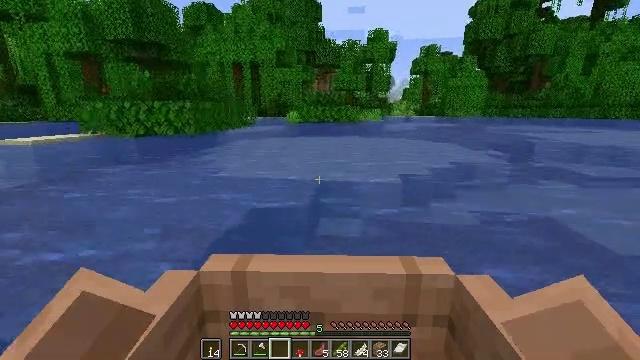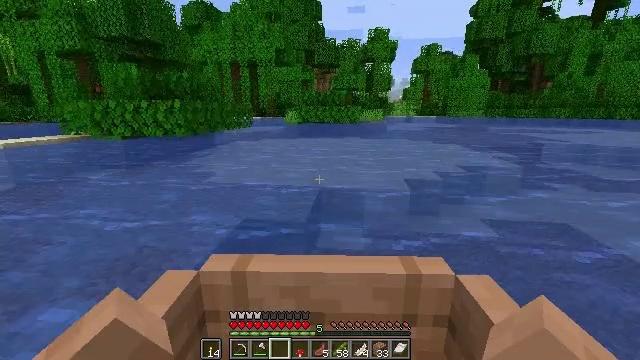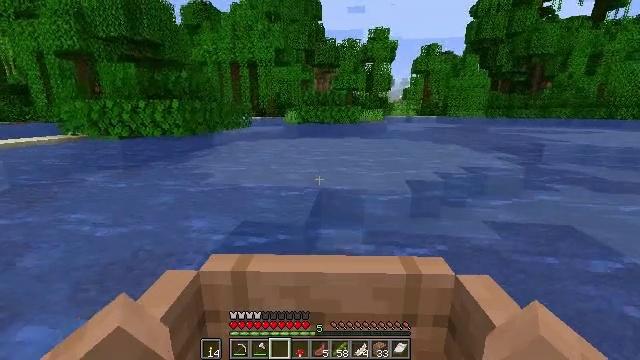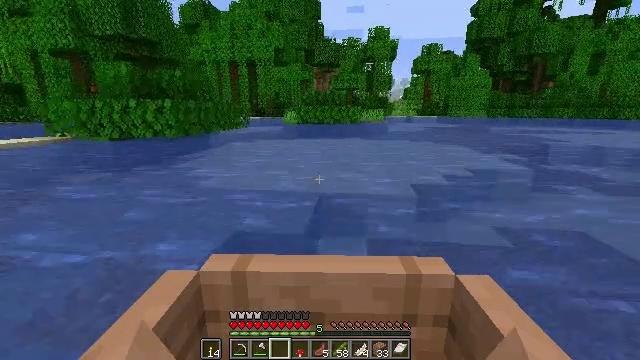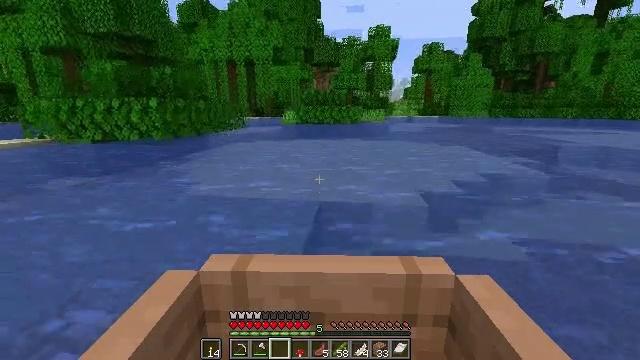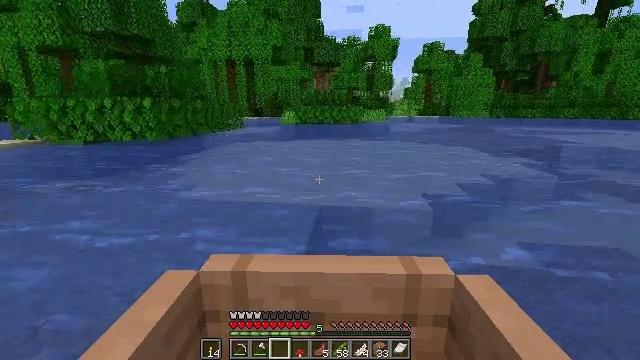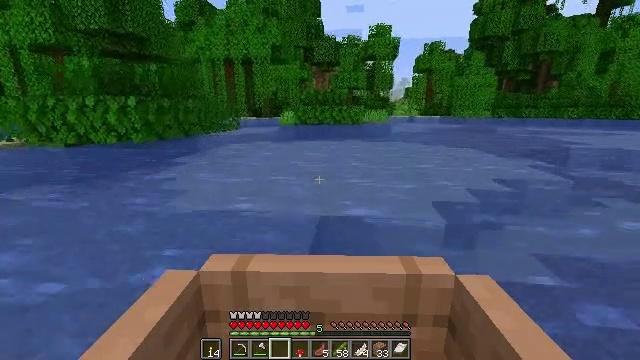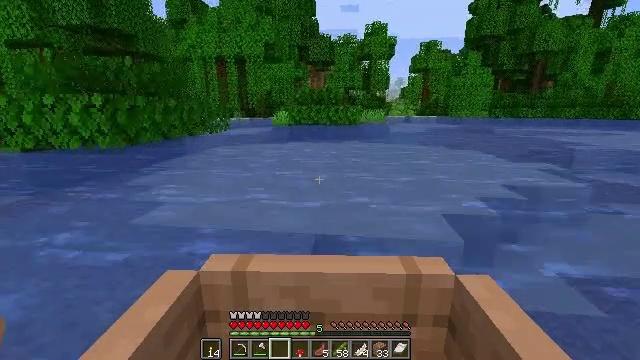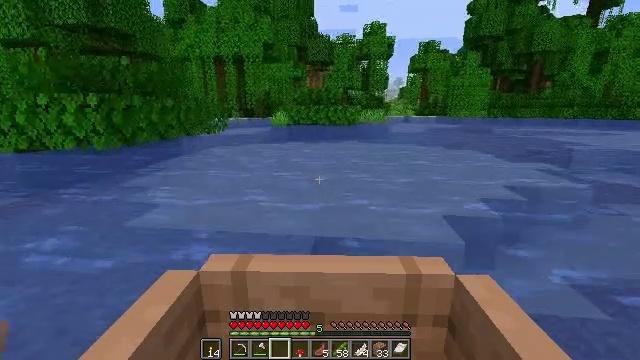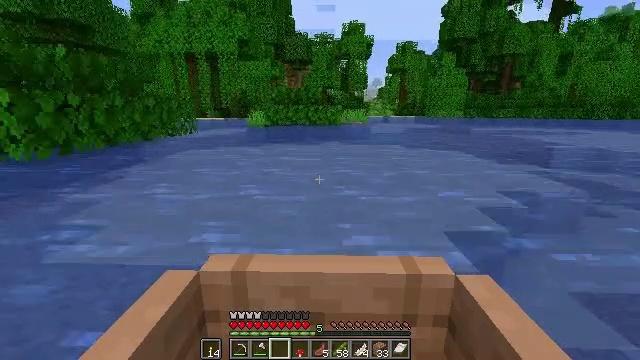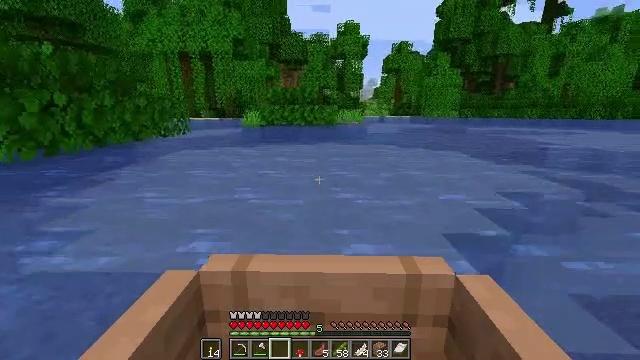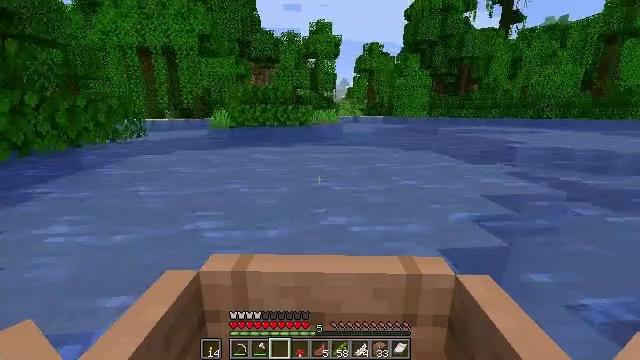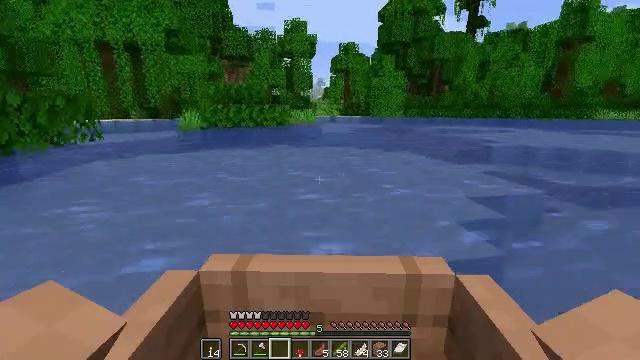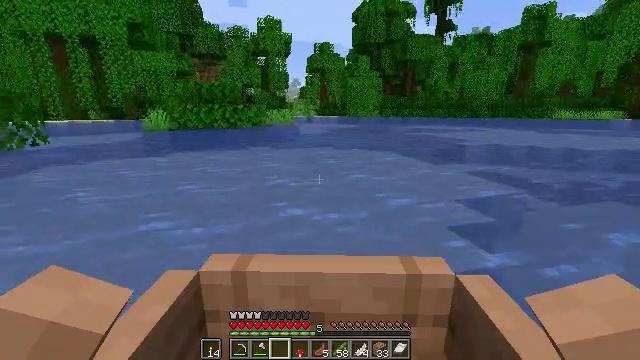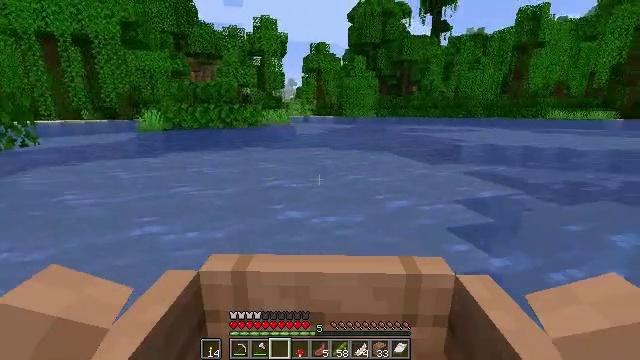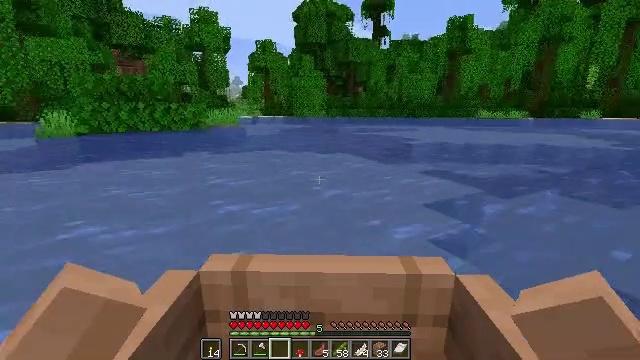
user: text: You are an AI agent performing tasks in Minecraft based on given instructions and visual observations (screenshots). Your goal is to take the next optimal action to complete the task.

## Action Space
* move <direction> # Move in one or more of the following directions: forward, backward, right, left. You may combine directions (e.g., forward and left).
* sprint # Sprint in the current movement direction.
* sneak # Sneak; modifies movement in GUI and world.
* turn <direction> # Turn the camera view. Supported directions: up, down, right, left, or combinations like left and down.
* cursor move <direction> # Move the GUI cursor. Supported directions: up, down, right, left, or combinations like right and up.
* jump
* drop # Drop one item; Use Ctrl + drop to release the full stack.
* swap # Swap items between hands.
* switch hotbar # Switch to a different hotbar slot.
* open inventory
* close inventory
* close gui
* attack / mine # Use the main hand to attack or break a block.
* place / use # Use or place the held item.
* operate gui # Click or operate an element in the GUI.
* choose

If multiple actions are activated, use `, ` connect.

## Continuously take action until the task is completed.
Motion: motion action
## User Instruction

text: Break the sugar cane.
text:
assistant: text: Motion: move forward
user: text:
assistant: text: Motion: move forward
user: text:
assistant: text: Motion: move forward
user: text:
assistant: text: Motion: move forward
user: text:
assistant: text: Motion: move forward
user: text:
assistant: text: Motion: move forward and move right
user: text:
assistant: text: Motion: move forward and move right
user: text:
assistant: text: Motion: move forward and move right
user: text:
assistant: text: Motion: move forward and move right
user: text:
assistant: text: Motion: move forward and move right
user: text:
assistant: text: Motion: move forward and move right
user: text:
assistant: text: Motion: move forward and move right
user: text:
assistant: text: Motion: move forward and move right
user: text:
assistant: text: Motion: move forward and move right
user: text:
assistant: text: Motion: move forward
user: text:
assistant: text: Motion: move forward
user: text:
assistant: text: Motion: move forward
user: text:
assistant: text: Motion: move forward
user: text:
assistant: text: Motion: move forward
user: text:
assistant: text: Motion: move forward
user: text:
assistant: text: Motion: move forward
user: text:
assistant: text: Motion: move forward
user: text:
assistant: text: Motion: move forward
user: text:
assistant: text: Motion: move forward
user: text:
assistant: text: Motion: move forward
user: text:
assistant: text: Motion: move forward
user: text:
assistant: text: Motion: move forward
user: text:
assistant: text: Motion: move forward
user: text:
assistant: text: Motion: move forward
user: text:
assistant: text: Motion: move forward